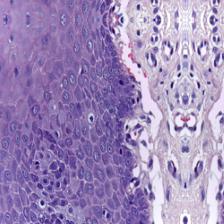
Diagnosis: Normal